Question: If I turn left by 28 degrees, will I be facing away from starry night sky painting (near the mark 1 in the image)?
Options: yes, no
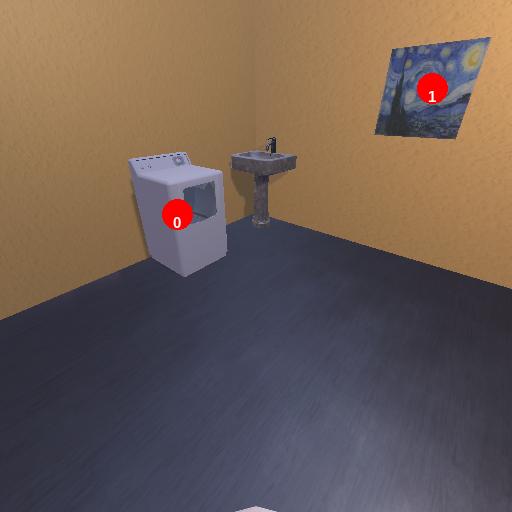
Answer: yes